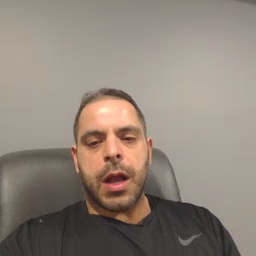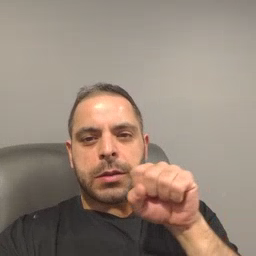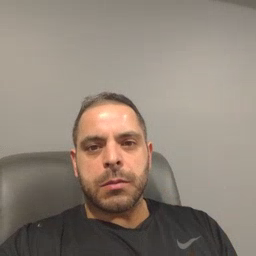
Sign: carrot